Interaction volume radius: 10 \u00c5
Interaction volume height: 10 \u00c5
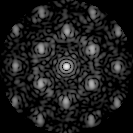
Disorder parameter: 0.4109